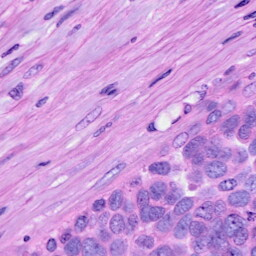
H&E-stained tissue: Ovarian